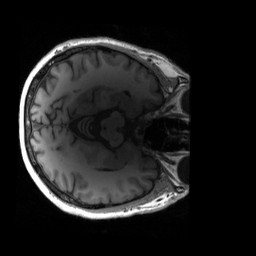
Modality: T1w
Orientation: axial
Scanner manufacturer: siemens
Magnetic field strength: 3 T
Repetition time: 2.3 s
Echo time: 0.00287 s